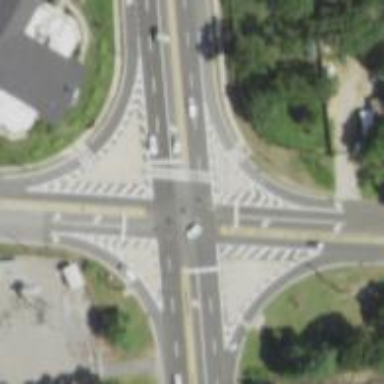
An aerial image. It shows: Marked crossing on the road.